Field crop: maize
Growth stage: 1
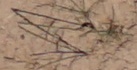
Species: lolium